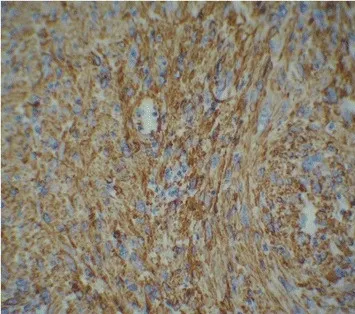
H-caldesmon positivity of the tumor cells (original magnification x 400).
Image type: pathology (immunostaining)